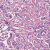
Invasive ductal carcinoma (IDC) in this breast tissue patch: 1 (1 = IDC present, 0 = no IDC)